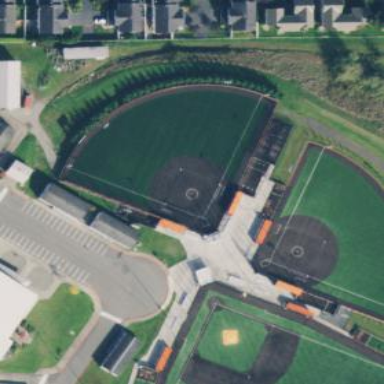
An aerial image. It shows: Softball pitch for leisure and sport activities.